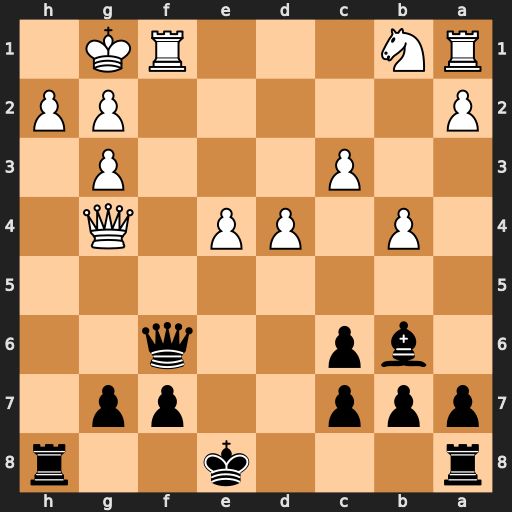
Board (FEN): r3k2r/ppp2pp1/1bp2q2/8/1P1PP1Q1/2P3P1/P5PP/RN3RK1
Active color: b
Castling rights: kq
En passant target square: -
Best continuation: Bxd4+ cxd4 Qxd4+ Kh1 Qxa1